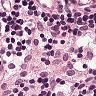
Metastatic tissue present: no